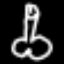
Label: frog